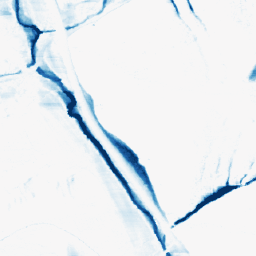
Category: morphological
Decomposition family: morphological_ellipse
Decomposition parameters: operation: closing
width: 5
height: 30
Upsampling method: area
Upsampling parameters: scale: 2
Upsampling scale: 2